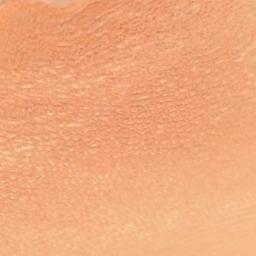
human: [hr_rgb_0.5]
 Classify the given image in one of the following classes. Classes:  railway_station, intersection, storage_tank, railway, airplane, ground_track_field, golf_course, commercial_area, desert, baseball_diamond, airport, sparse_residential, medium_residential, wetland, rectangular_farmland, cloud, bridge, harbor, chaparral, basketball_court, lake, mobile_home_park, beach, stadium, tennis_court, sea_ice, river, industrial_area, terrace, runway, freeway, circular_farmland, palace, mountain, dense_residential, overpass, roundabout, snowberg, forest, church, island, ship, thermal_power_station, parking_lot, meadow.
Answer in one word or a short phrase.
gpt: desert